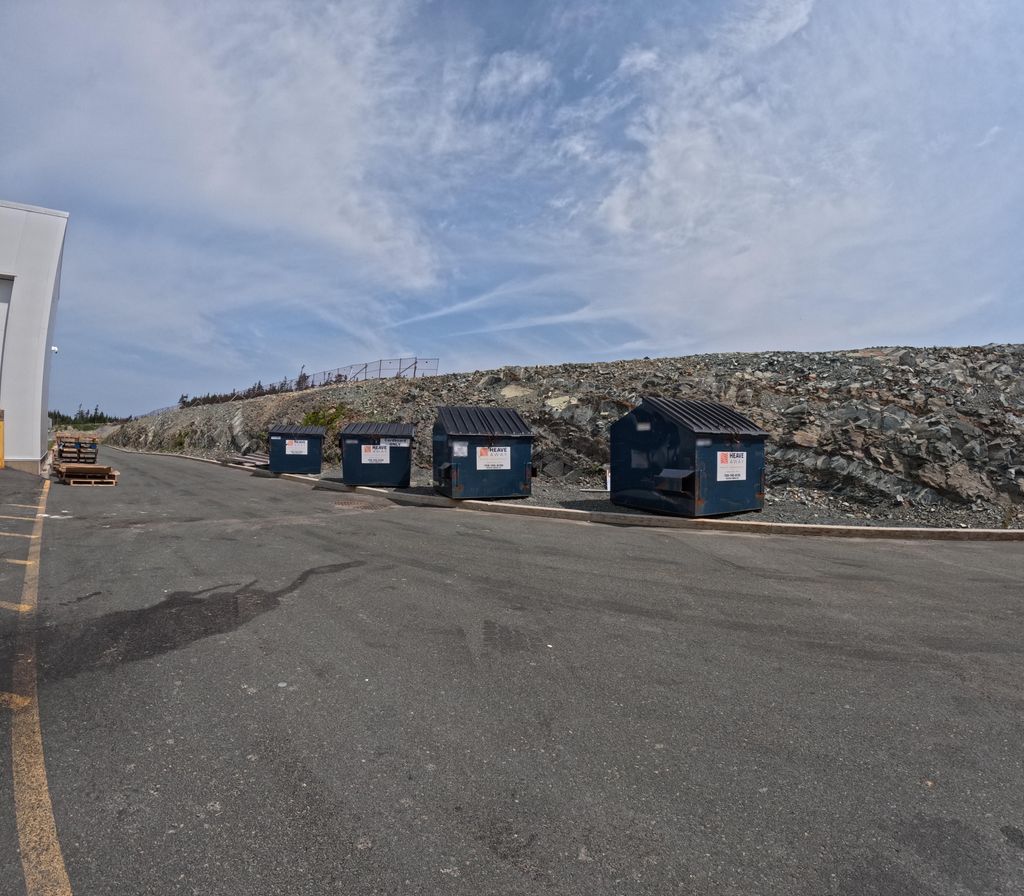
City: st_johns